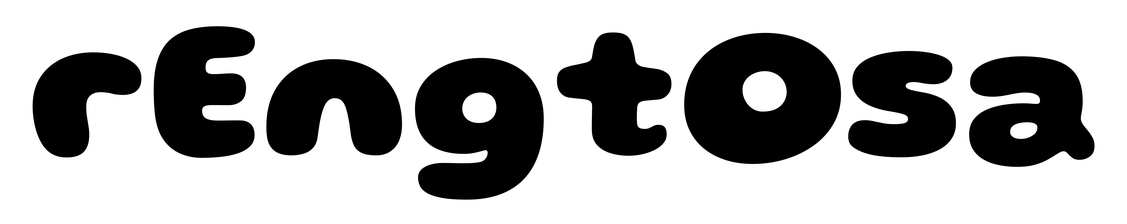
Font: Gluten_ExtraBold